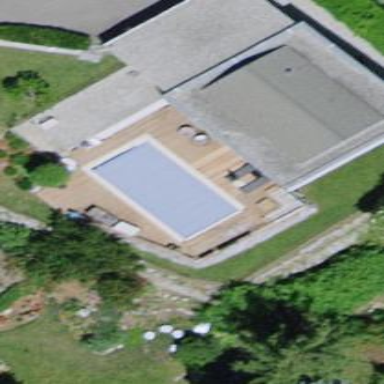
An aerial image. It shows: Swimming pool located in leisure land.